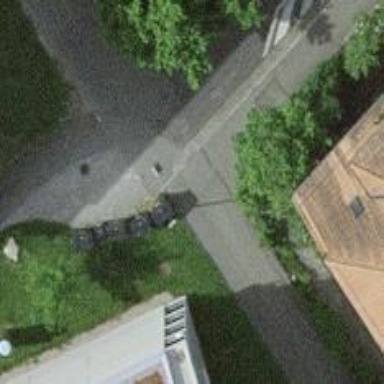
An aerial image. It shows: Asphalt road in living street.